Question: I want to move carousel slider a bit left so that it would be in the one line with text. (I am using package)
But when I use Stack in order to position this widget, it is overflowing the screen. I tried putting this slider inside container and giving fixed width and height but nothing changes.
[
<URL>
'''
@override
Widget build(BuildContext context) {
return Column(
//Row elements
Stack(
children: <Widget>[
Positioned(
left: 1,
child: Container(
child: carouselSlider = CarouselSlider(
height: 390.0,
initialPage: 0,
enableInfiniteScroll: false,
scrollDirection: Axis.horizontal,
onPageChanged: (index) {
setState(() {
_current = index;
});
},
items: imgList.map((imgUrl) {
return Builder(
builder: (BuildContext context) {
return ClipRRect(
borderRadius: BorderRadius.all(Radius.circular(20.0)),
child: Container(
width: MediaQuery.of(context).size.width / 1.35,
child: Image(
image: imgUrl,
fit: BoxFit.cover,
),
),
);
},
);
}).toList(),
),
),
),
],
),
],
);
'''
'''
I/flutter (30503): --+ EXCEPTION CAUGHT BY RENDERING LIBRARY +---------------------------------------------------------
I/flutter (30503): The following assertion was thrown during performLayout():
I/flutter (30503): RenderStack object was given an infinite size during layout.
I/flutter (30503): This probably means that it is a render object that tries to be as big as possible, but it was put
I/flutter (30503): inside another render object that allows its children to pick their own size.
I/flutter (30503): The nearest ancestor providing an unbounded height constraint is: RenderFlex#70b12 relayoutBoundary=up2 NEEDS-LAYOUT NEEDS-PAINT NEEDS-COMPOSITING-BITS-UPDATE:
I/flutter (30503): creator: Column - MediaQuery - Padding - SafeArea - _BodyBuilder - MediaQuery -
I/flutter (30503): LayoutId-[<_ScaffoldSlot.body>] - CustomMultiChildLayout - AnimatedBuilder - DefaultTextStyle -
I/flutter (30503): AnimatedDefaultTextStyle - _InkFeatures-[GlobalKey#f921b ink renderer] -
I/flutter (30503): parentData: offset=Offset(0.0, 0.0) (can use size)
I/flutter (30503): constraints: BoxConstraints(0.0<=w<=392.7, 0.0<=h<=735.3)
I/flutter (30503): size: MISSING
I/flutter (30503): direction: vertical
I/flutter (30503): mainAxisAlignment: start
I/flutter (30503): mainAxisSize: max
I/flutter (30503): crossAxisAlignment: center
I/flutter (30503): verticalDirection: down
I/flutter (30503): The constraints that applied to the RenderStack were:
I/flutter (30503): BoxConstraints(0.0<=w<=392.7, 0.0<=h<=Infinity)
I/flutter (30503): The exact size it was given was:
I/flutter (30503): Size(392.7, Infinity)
I/flutter (30503): See https://flutter.dev/docs/development/ui/layout/box-constraints for more information.
I/flutter (30503):
I/flutter (30503): The relevant error-causing widget was:
I/flutter (30503): Stack
'''
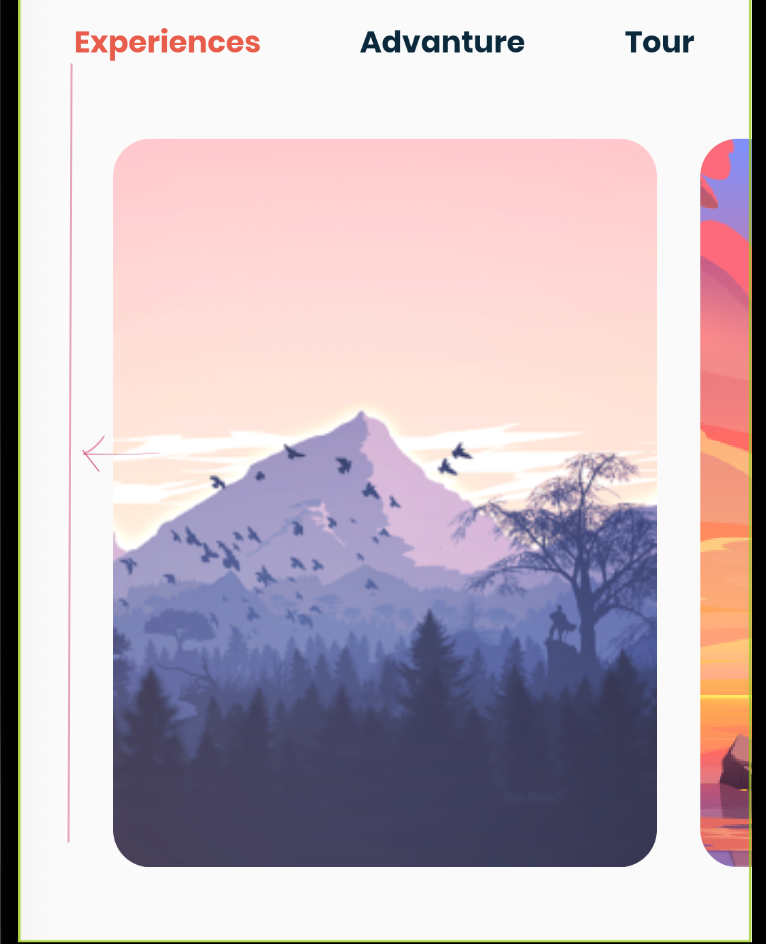
Answer: I fixed it somehow with 'viewportFraction: 0.9', so it makes slider bigger and it will stand in the same line with text.
Also you can set this property to 1.0 in order to make it even bigger